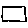
Label: square